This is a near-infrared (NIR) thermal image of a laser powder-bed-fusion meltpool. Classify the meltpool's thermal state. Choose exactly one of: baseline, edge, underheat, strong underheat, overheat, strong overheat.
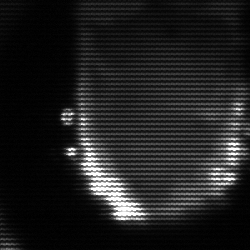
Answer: baseline